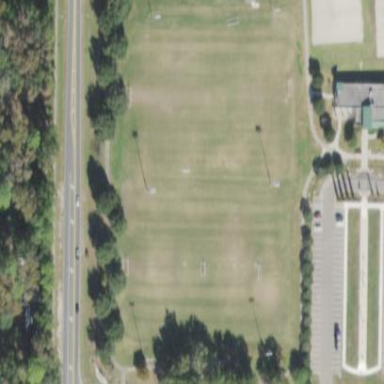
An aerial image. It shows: Soccer field located in recreation ground.